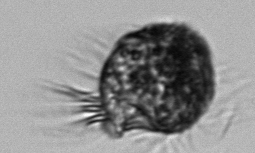
Label: Strombidium_morphotype1